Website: apple
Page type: account-selection
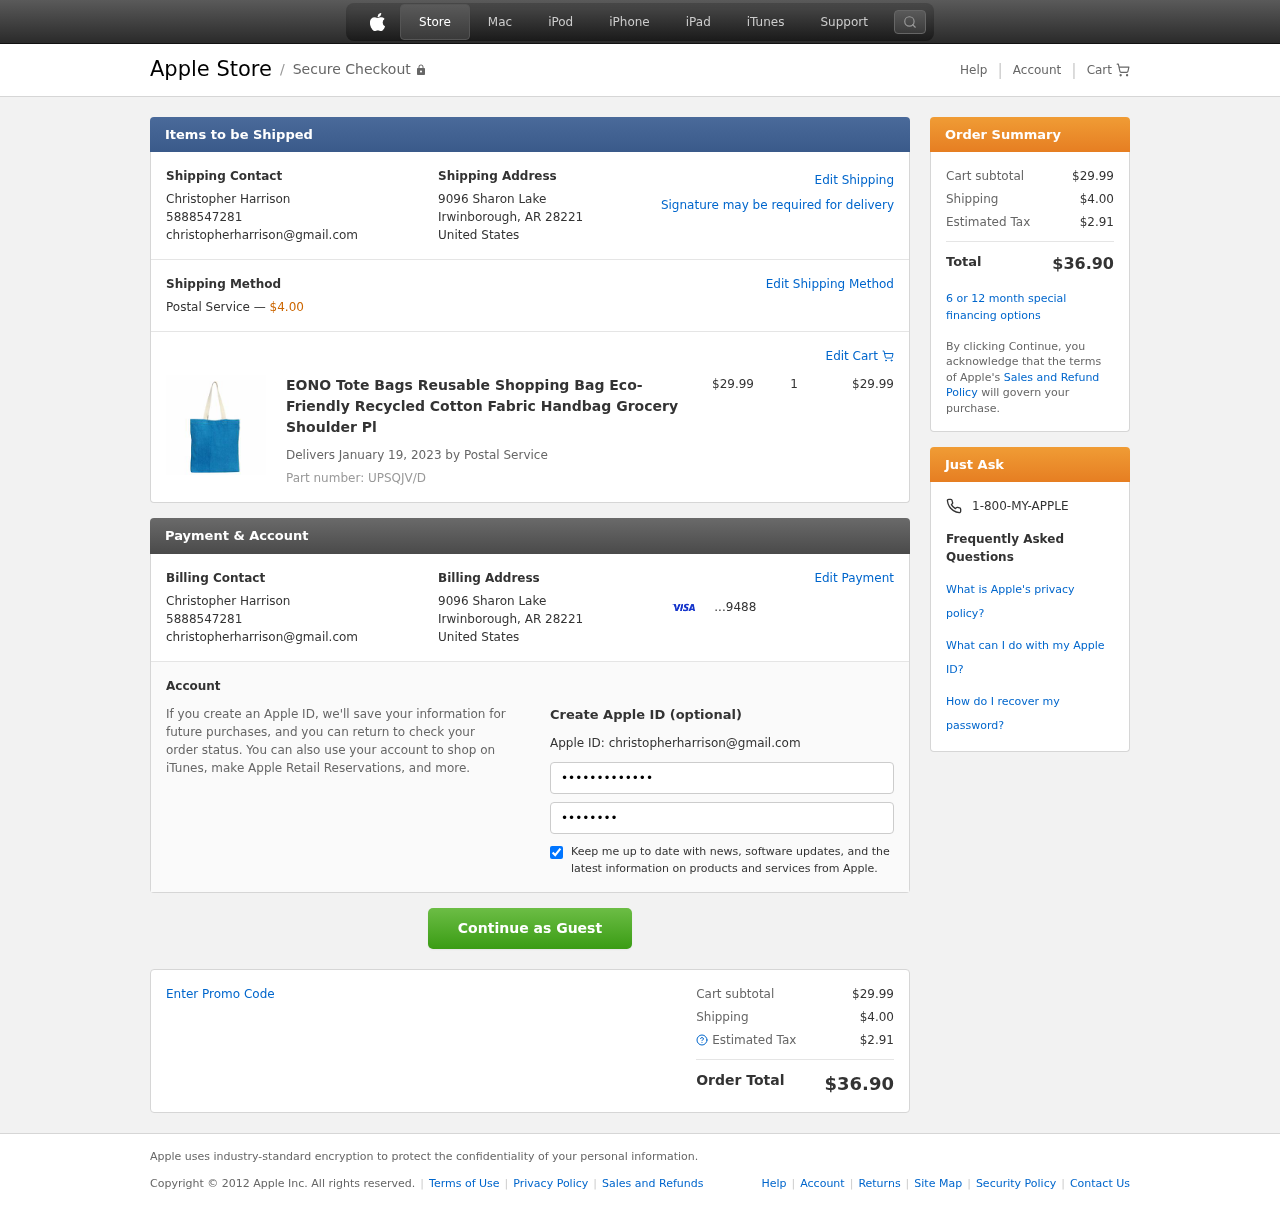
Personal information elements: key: PII_CARD_LAST4
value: ...9488
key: PII_CITY_STATE_ZIP
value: Irwinborough, AR 28221
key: PII_COUNTRY
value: United States
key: PII_EMAIL
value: christopherharrison@gmail.com
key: PII_FULLNAME
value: Christopher Harrison
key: PII_PHONE
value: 5888547281
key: PII_STREET
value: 9096 Sharon Lake
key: PII_FIRSTNAME
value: Christopher
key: PII_LASTNAME
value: Harrison
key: PII_FULLNAME2
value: Christopher Harrison
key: PII_FULLNAME3
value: Christopher Harrison
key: PII_FIRSTNAME2
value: Christopher
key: PII_FIRSTNAME3
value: Christopher
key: PII_LASTNAME2
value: Harrison
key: PII_LASTNAME3
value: Harrison
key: PII_FIRSTNAME_DERIVED
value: Christopher
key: PII_LASTNAME_DERIVED
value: Harrison
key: PII_FULLNAME_DERIVED
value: Christopher Harrison
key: PII_NAME_FULL_DERIVED
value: Christopher Harrison
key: PII_PHONE_LINE
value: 7281
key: PII_PHONE_SUFFIX
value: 7281
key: PII_PHONE2
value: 5888547281
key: PII_PHONE3
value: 5888547281
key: PII_PHONE_NUMERIC
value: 5888547281
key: PII_PHONE_LINE_NUMERIC
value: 7281
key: PII_PHONE_SUFFIX_NUMERIC
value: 7281
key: PII_PHONE2_NUMERIC
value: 5888547281
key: PII_PHONE3_NUMERIC
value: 5888547281
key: PII_PHONE_DIGITS
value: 5888547281
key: PII_PHONE_LAST4
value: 7281
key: PII_EMAIL2
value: christopherharrison@gmail.com
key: PII_EMAIL3
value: christopherharrison@gmail.com
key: PII_CITY
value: Irwinborough
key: PII_STATE_ABBR
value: AR
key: PII_POSTCODE
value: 28221
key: PII_POSTCODE_FULL
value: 28221
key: PII_CITY_STATE
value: Irwinborough, AR
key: PII_POSTCODE_NUMERIC
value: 28221
Product elements: key: PRODUCT1_NAME
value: EONO Tote Bags Reusable Shopping Bag Eco-Friendly Recycled Cotton Fabric Handbag Grocery Shoulder Pl
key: PRODUCT1_PRICE
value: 29.99
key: PRODUCT1_QUANTITY
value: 1
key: PRODUCT_PART_NUMBER
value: Part number: UPSQJV/D
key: PRODUCT_TOTAL
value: $29.99
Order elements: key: ORDER_SHIPPING_COST
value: $4.00
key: ORDER_DELIVERY_DATE
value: Delivers January 19, 2023 by Postal Service
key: ORDER_SUBTOTAL
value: $29.99
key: ORDER_TAX
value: $2.91
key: ORDER_TOTAL
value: $36.90